Aerial crown-view tile of a tropical tree (Barro Colorado Island, Panama), acquired 20240611:
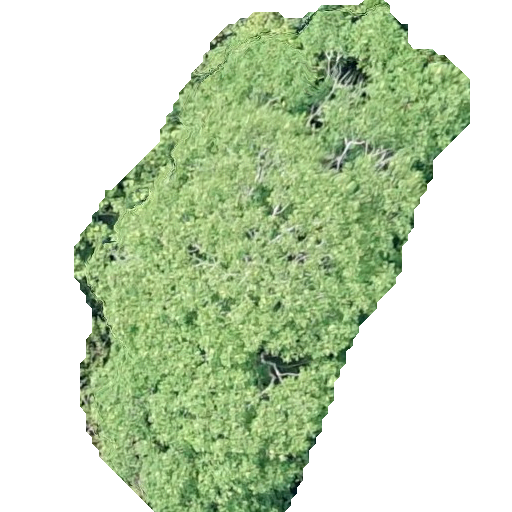
Species: Dipteryx oleifera
GBIF accepted scientific name: Dipteryx oleifera
Crown area: 207.825 m²